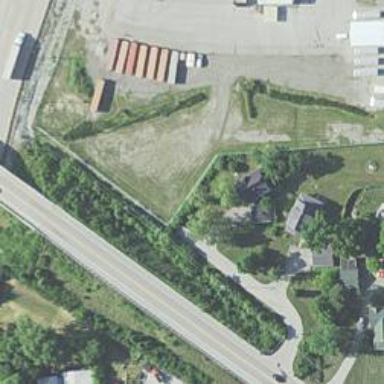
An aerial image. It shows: Residential driveway.